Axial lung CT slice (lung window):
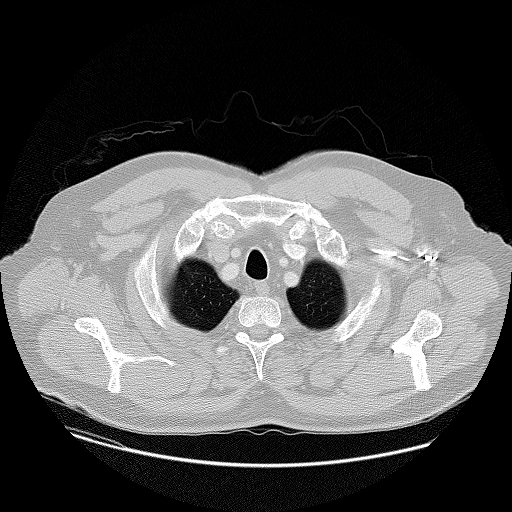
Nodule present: no